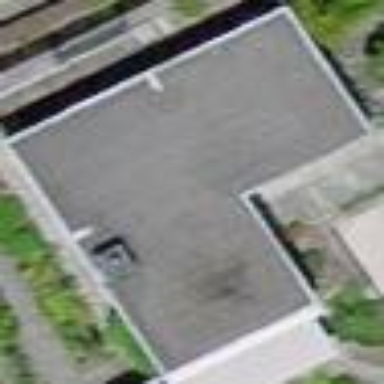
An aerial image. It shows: Building.